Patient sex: F
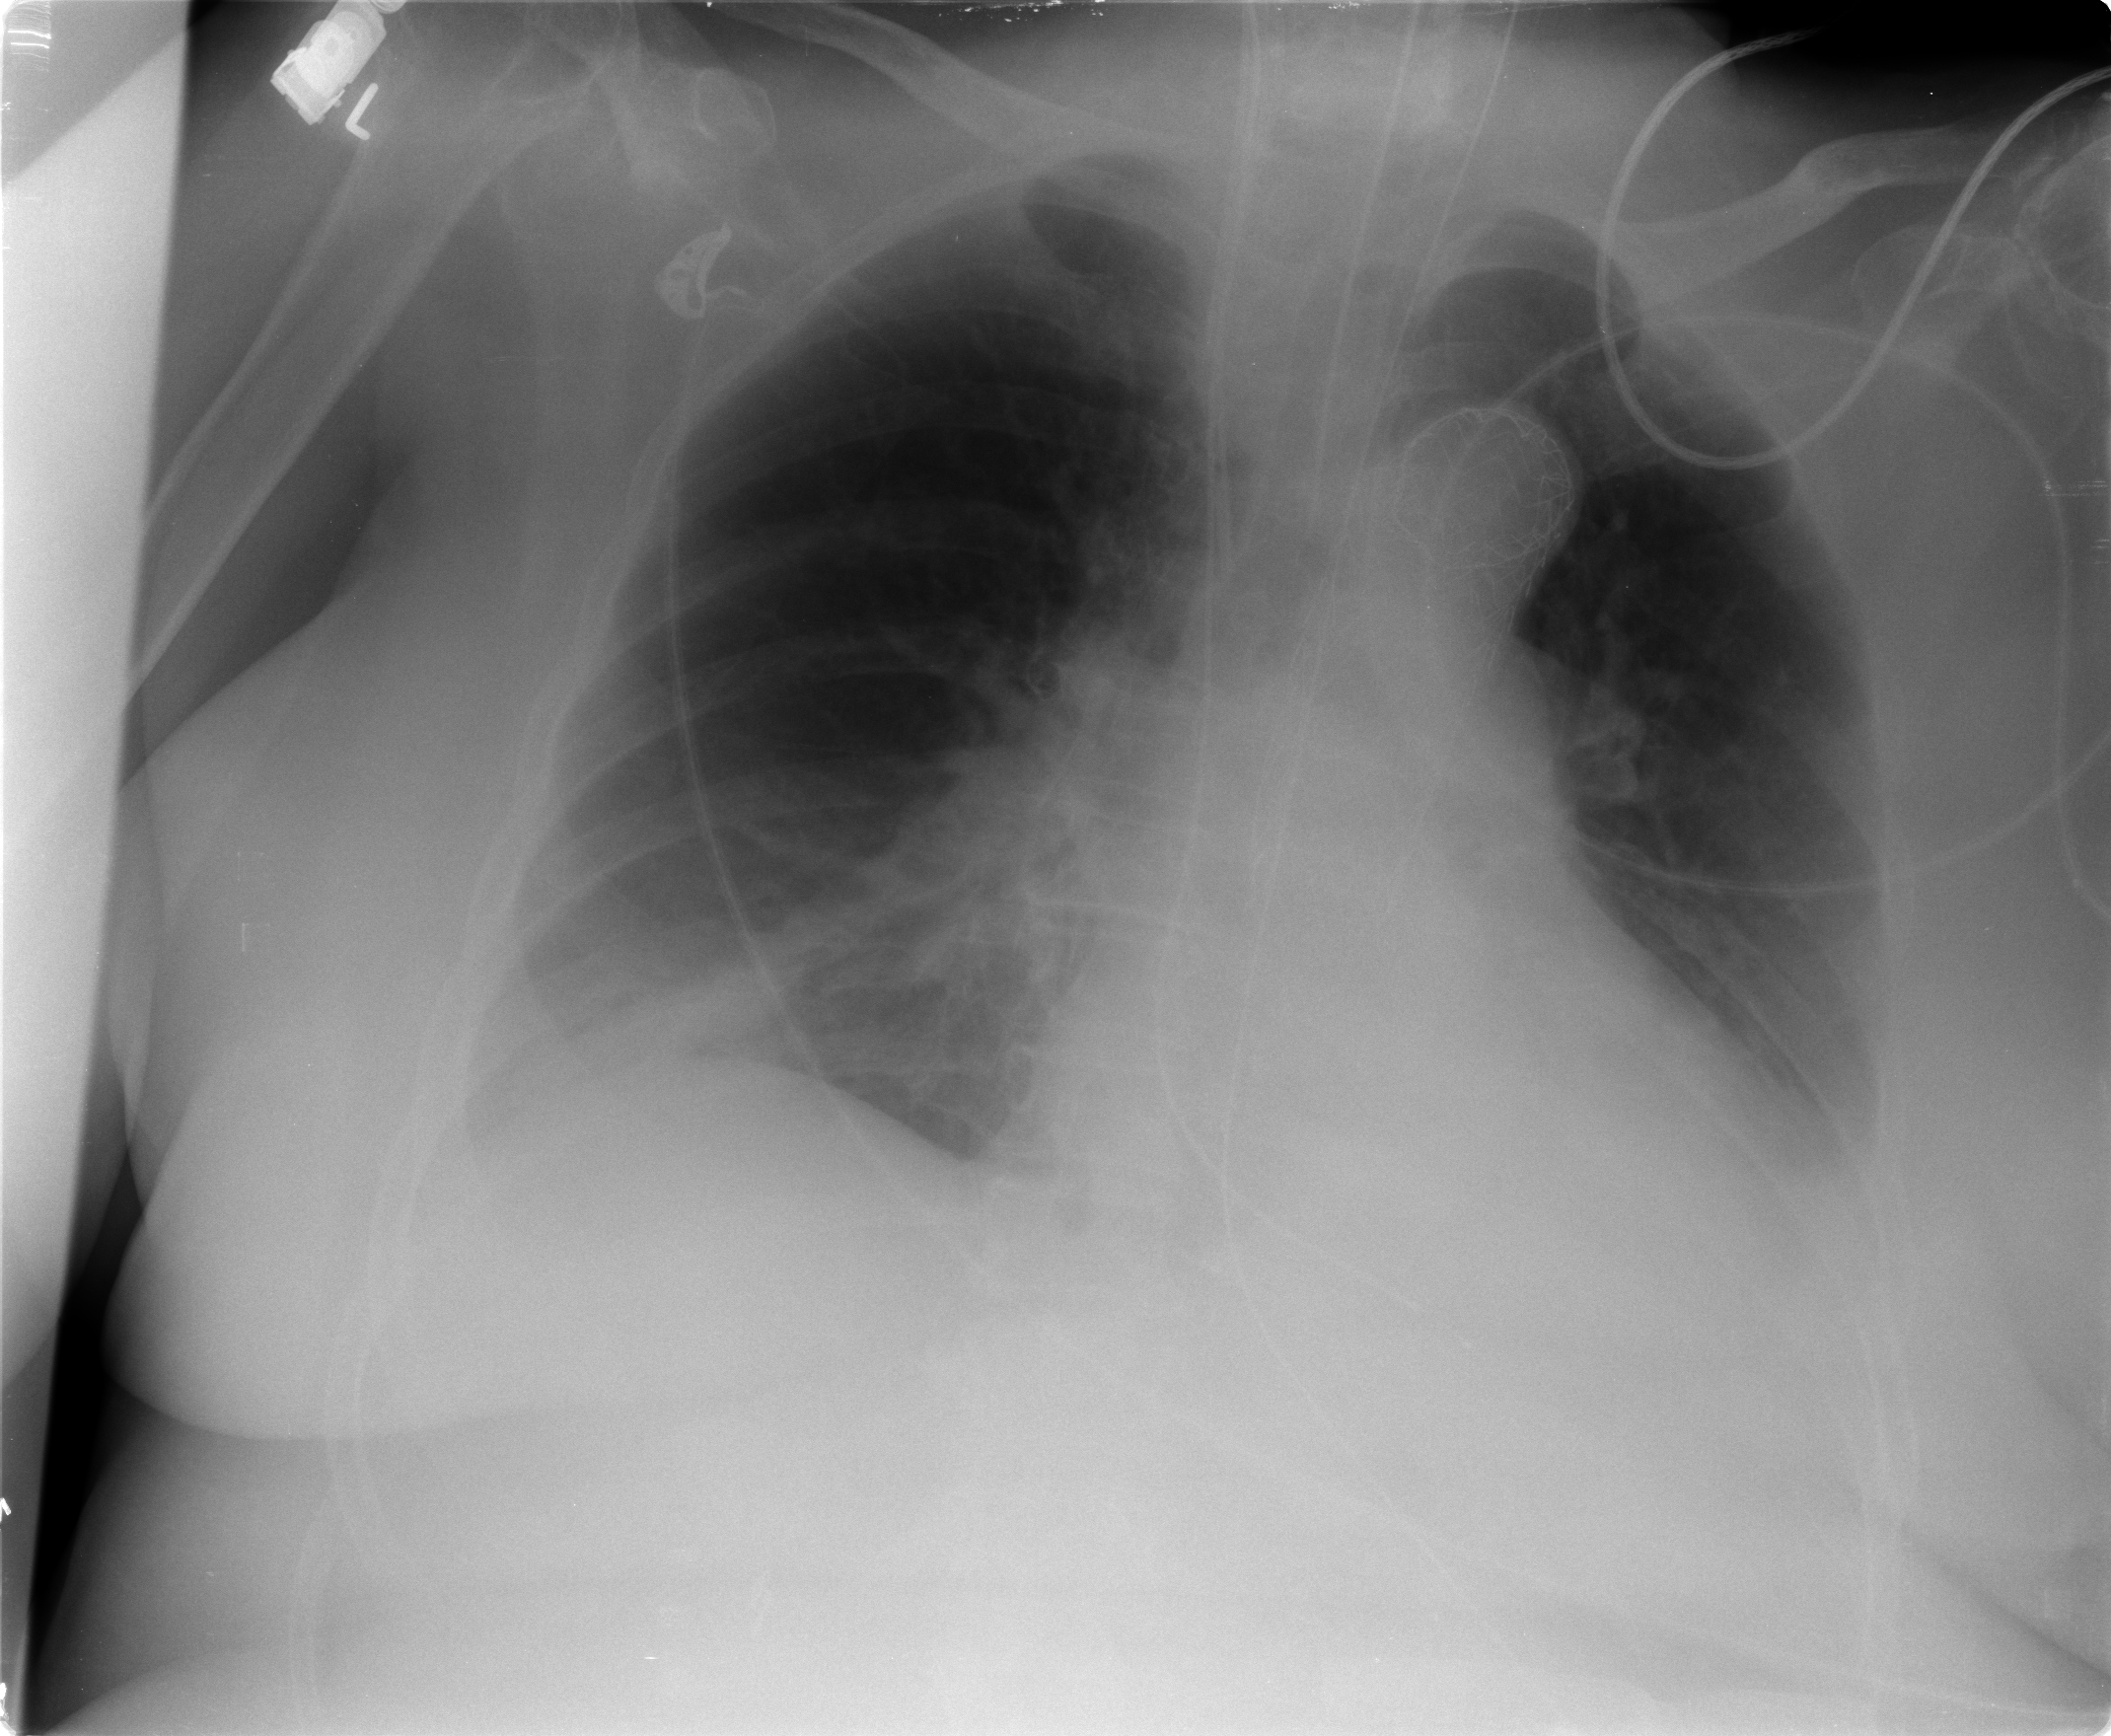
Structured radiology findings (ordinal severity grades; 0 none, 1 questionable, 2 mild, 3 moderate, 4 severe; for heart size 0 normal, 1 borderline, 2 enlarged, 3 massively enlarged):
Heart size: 2
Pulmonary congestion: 2
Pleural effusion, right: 1
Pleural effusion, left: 1
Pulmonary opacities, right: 1
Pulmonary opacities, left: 0
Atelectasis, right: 2
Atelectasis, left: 1